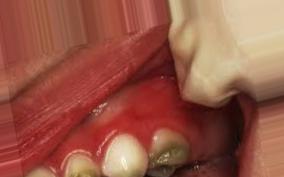
Condition: Tooth Discoloration